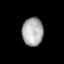
Tissue: lung
Cell type: Epithelial cells
Senescence score: 0.605
Nuclear area (px): 584
Mean DAPI intensity: 171.683